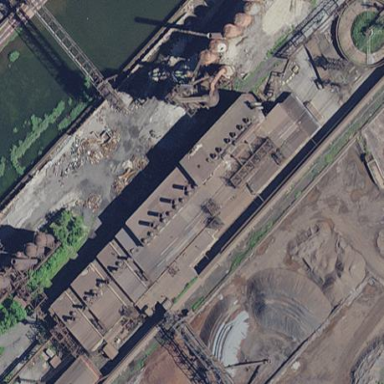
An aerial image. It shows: Industrial building.